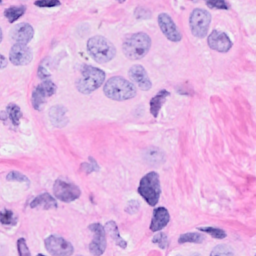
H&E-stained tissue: Breast